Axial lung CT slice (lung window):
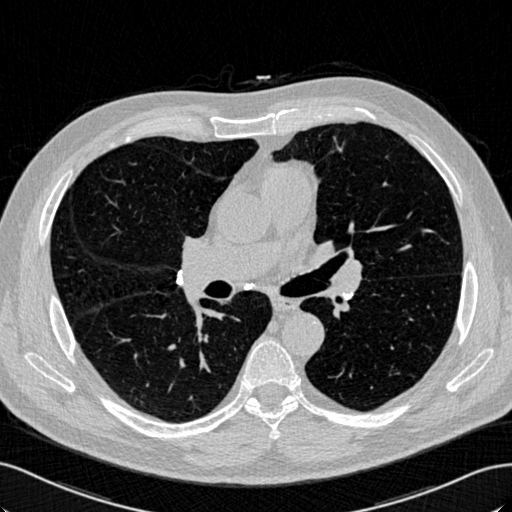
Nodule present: no